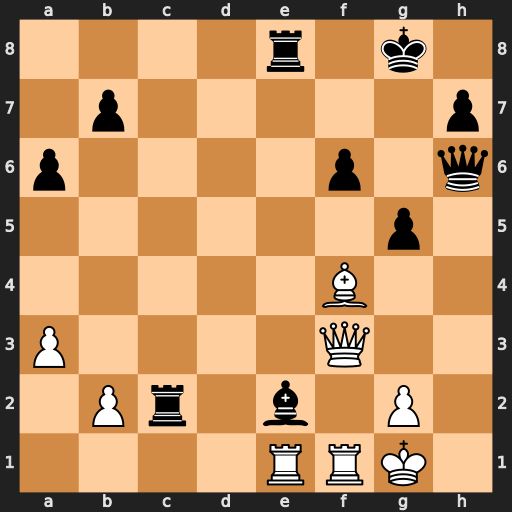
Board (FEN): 4r1k1/1p5p/p4p1q/6p1/5B2/P4Q2/1Pr1b1P1/4RRK1
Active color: w
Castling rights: -
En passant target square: -
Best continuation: Qb3+ Rc4 Rxe2